Interaction volume radius: 10 \u00c5
Interaction volume height: 10 \u00c5
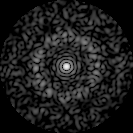
Disorder parameter: 0.845